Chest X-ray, PA view. Patient: 44 years old, sex F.
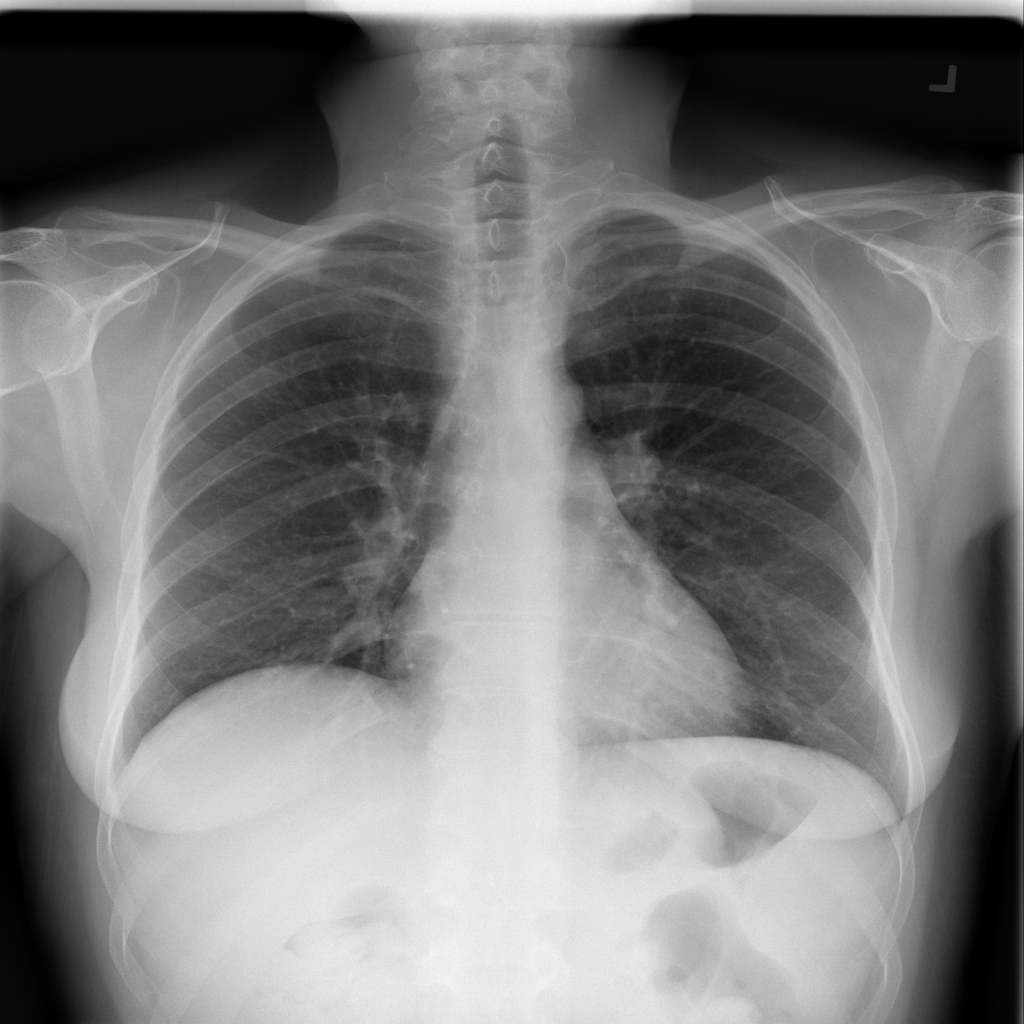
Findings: No Finding